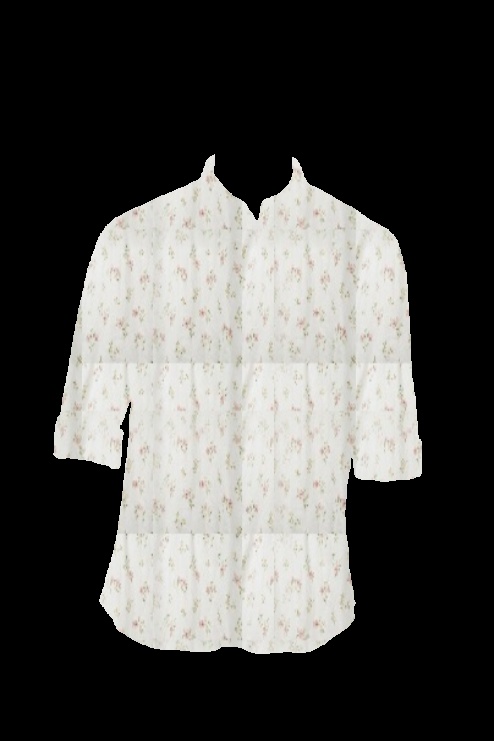
white floral print tee